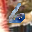
Label: 6